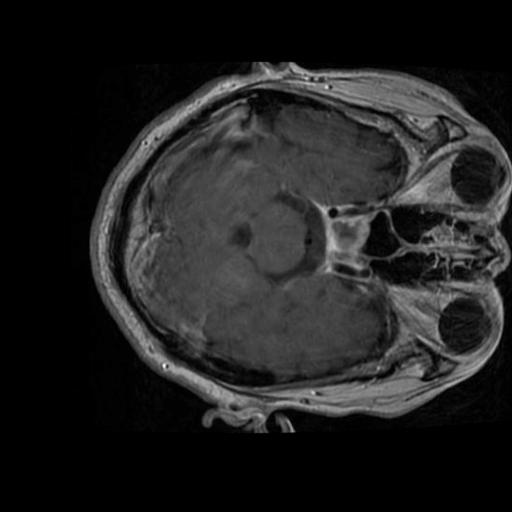
Label: brain_tumor